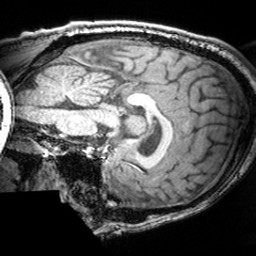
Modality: T1w
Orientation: sagittal
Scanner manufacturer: siemens
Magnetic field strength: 3 T
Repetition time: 1.81 s
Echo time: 0.00345 s